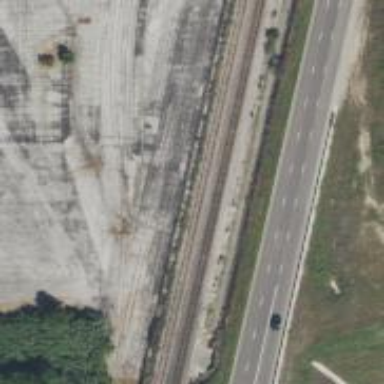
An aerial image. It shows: Unused railway yard.